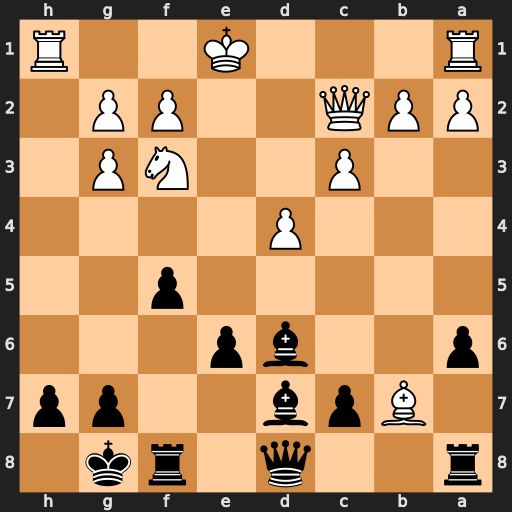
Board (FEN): r2q1rk1/1Bpb2pp/p2bp3/5p2/3P4/2P2NP1/PPQ2PP1/R3K2R
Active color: b
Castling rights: KQ
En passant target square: -
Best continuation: Ra7 Be4 fxe4